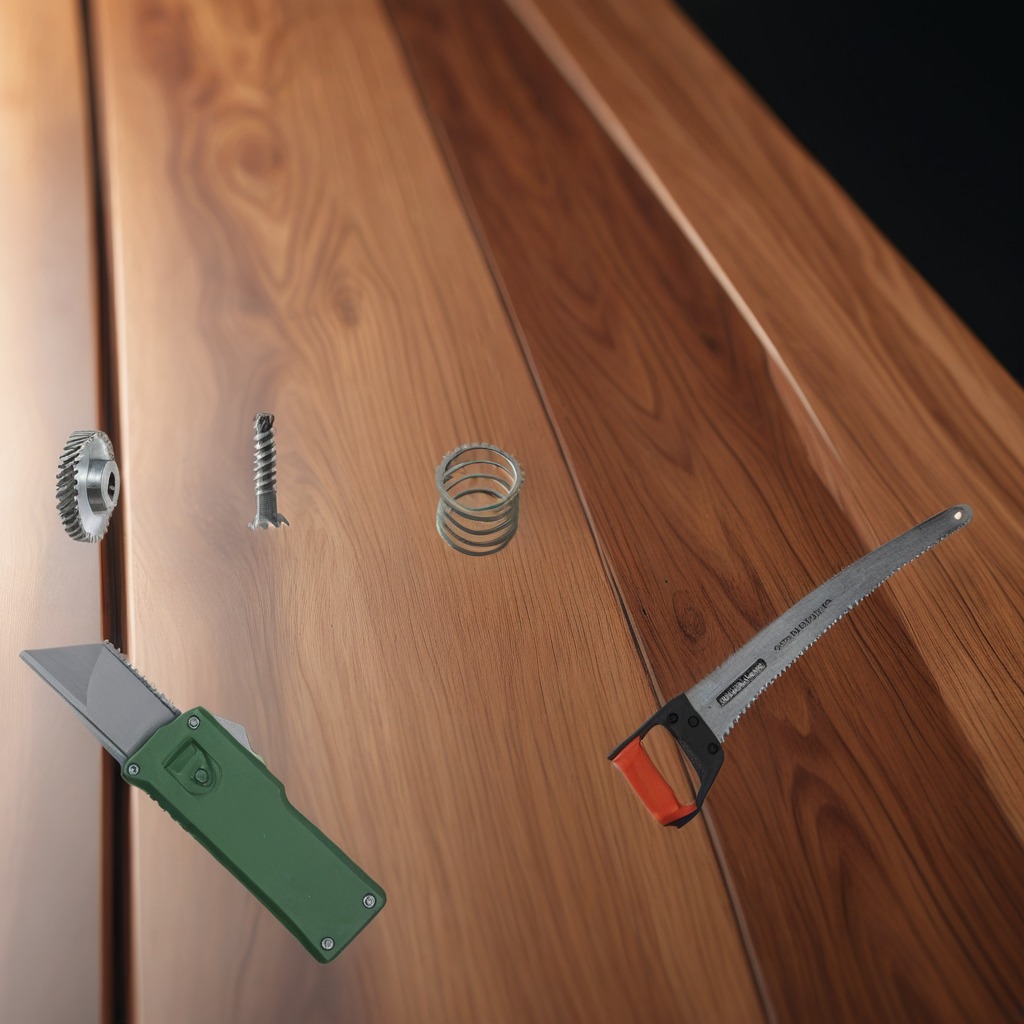
A steel gear with teeth, a utility knife, a metal machine screw, a coiled metal spring, and a handheld metal saw are lying on the wooden table.